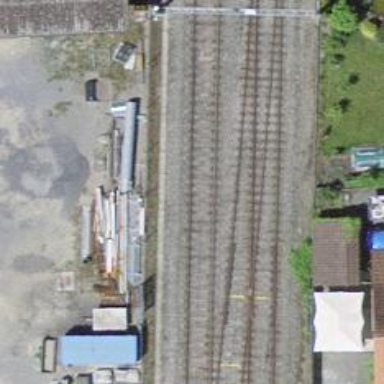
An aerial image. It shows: Single-track electrified railway siding with contact line.